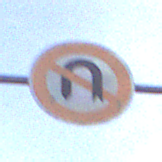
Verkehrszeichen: VerbotWenden
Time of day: SunriseSunset
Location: Outdoor (Nature)
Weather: PartlyCloudy
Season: NotSpecified
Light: Natural